Question: I'm trying to do a POC where I can use kubernetes with virtual switch connection type as Internal only. I managed to start minikube and cluster.
'''
PS C:\WINDOWS\system32> minikube status
minikube: Running
cluster: Running
kubectl: Correctly Configured: pointing to minikube-vm at <**Any random Ip**>
'''
but when I run 'Minikube Dashboard' command I'm getting following error.
'''
PS C:\WINDOWS\system32> minikube dashboard
Could not find finalized endpoint being pointed to by kubernetes-dashboard: Error validating service: Error getting serv
ice kubernetes-dashboard: Get https://<**Same Ip as above**>:8443/api/v1/namespaces/kube-system/services/kubernetes-dashboard:
Service Unavailable
'''
:
'''
Driver : HyperV
OS : Windows 10
Dynamic Memory allocation : Disabled
Dynamic MAC allocation : Disabled
NATSwitch connection type : Internal Only
Minikube version : minikube-v0.25.1
Kubectl version : 1.9.0
'''
( I need help with please refer the screenshot)
[
<URL>
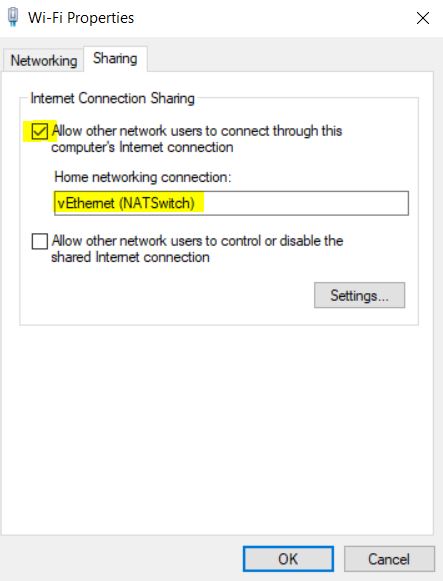
Answer: I found the solution for this particular issue and I would like to share with others.
The of this issue was proxy settings our network administrator had set some proxy settings policy and that was preventing to access dashboard which was being exposed at 'https://<**Same Ip as above**>:8443/api/v1/namespaces/kube-system/services/kubernetes-dashboard'
for this is you need to check your proxy configuration and update them accordingly.